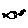
Label: fish